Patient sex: M
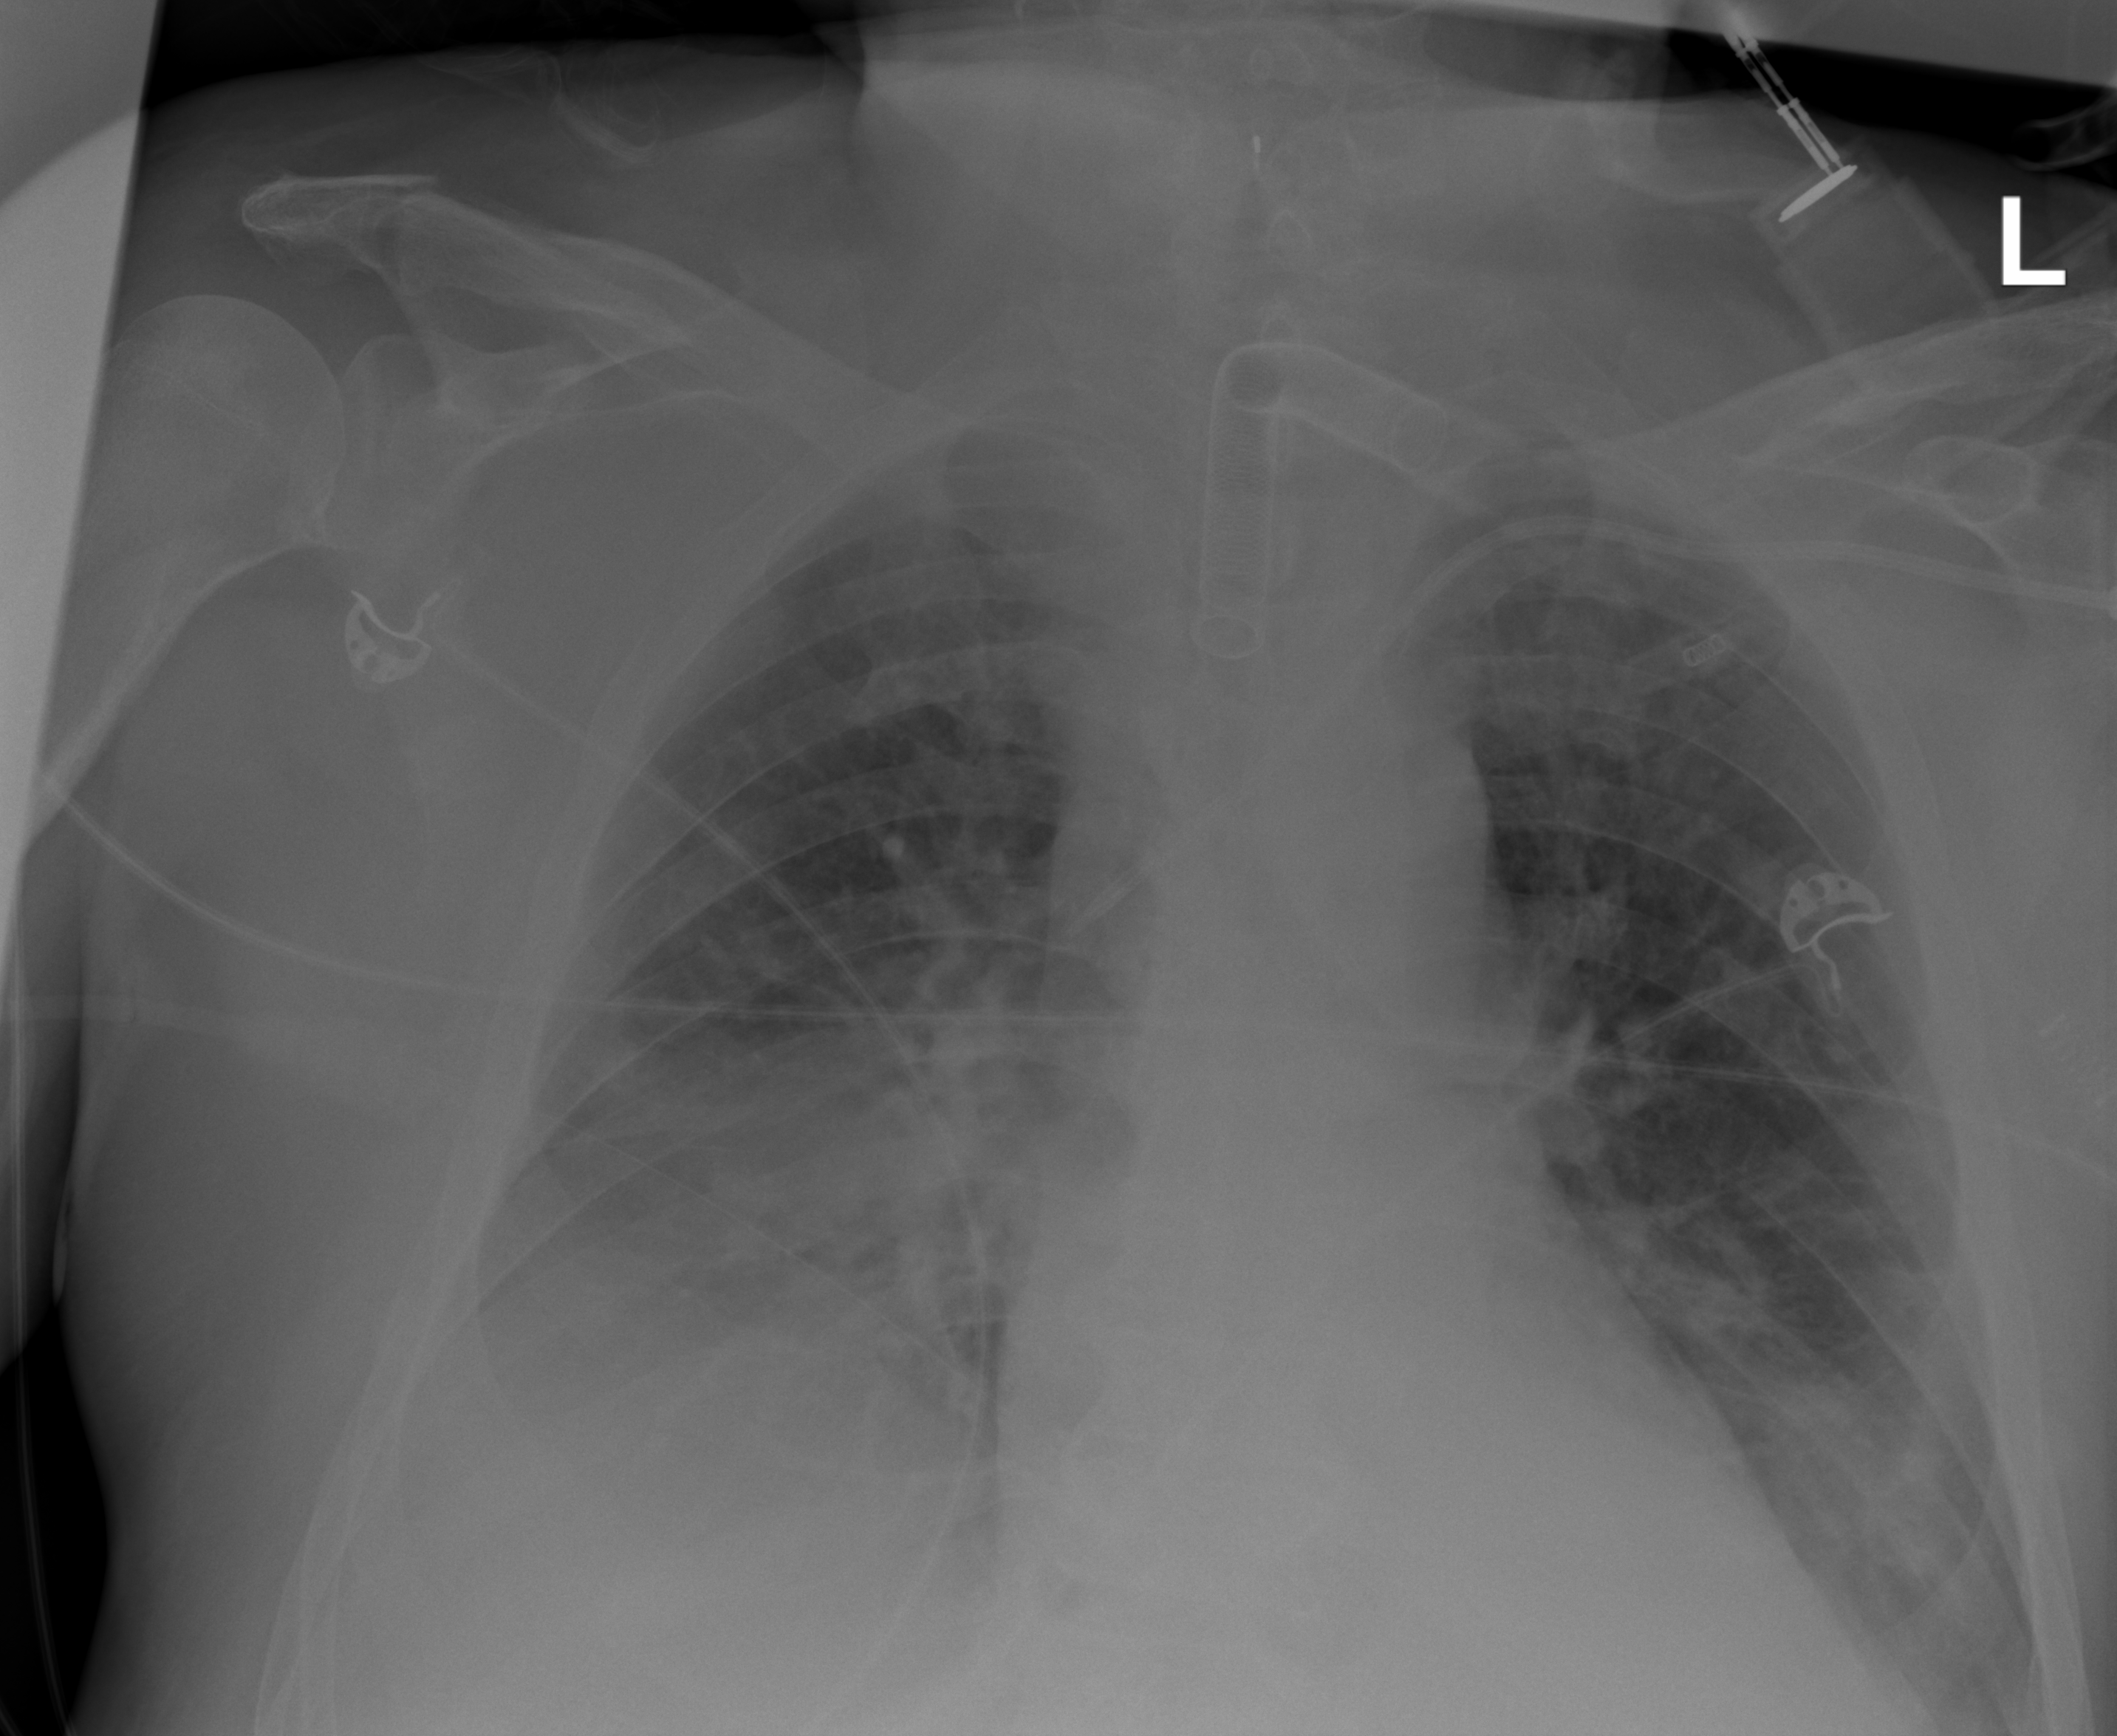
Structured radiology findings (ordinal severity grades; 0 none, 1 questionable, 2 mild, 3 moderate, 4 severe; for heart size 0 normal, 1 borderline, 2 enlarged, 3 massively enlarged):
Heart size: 1
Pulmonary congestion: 2
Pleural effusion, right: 2
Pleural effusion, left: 1
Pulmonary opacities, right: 1
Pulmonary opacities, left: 1
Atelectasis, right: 2
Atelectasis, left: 2